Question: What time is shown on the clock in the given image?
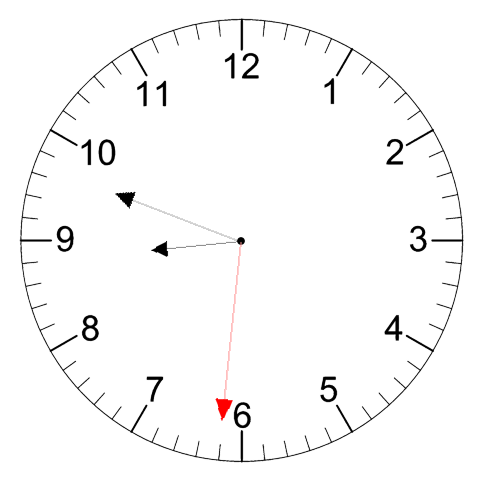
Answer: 08:48:31